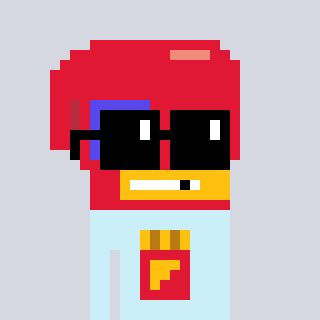
a pixel art character with square black sunglasses, a boxing glove-shaped head and a cold-colored body on a cool background